Question: probably I don't understand the layout properties of TableLayout yet. It doesn't seem to be possible to achieve such a flexible table like in HTML, because there are no cells. My target is it to achieve such a layout:

How can I do that? I thought about using a GridView but this doesn't seem to be useful in XML.
My efforts look like this:
'''
<TableLayout
android:id="@+id/tableLayout"
android:layout_width="320sp"
android:layout_height="fill_parent"
android:layout_gravity="center_horizontal"
android:gravity="bottom"
android:layout_alignParentBottom="true">
<TableRow
android:background="#333333"
android:gravity="bottom"
android:layout_width="fill_parent">
<Button
android:id="@+id/btnUp"
android:layout_width="60sp"
android:layout_height="50sp"
android:gravity="left"
android:text="Lift U"
/>
<Button
android:id="@+id/btnScreenUp"
android:gravity="right"
android:layout_gravity="right"
android:layout_width="60sp"
android:layout_height="50sp"
android:text="Scrn U"
/>
</TableRow>
<TableRow
android:background="#444444"
android:gravity="bottom"
android:layout_gravity="right">
<Button
android:id="@+id/btnDown"
android:layout_width="60sp"
android:layout_height="50sp"
android:text="Lift D"
/>
<Button
android:id="@+id/btnScreenLeft"
android:layout_width="60sp"
android:layout_height="50sp"
android:gravity="right"
android:layout_gravity="right"
android:text="Scrn L"
/>
<Button
android:id="@+id/btnScreenDown"
android:layout_width="60sp"
android:layout_height="50sp"
android:gravity="right"
android:layout_gravity="right"
android:text="Scrn D"
/>
<Button
android:id="@+id/btnScreenRight"
android:layout_width="60sp"
android:layout_height="50sp"
android:gravity="right"
android:layout_gravity="right"
android:text="Scrn R"
/>
</TableRow>
</TableLayout>
'''
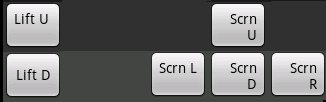
Answer: I found the solution. There are 4 buttons in the 2nd row. With android:stretchColumns="1" I stretch the 2nd column, so the alignment is already what I want. The only problem is the button "Scrn U". It would have been stretched too. So you have to add an invisible button (which will be stretched) and this button "pushes" the button "Scrn U" to the next "column":
'''
<TableLayout
android:id="@+id/tableLayout"
android:layout_width="320sp"
android:layout_height="fill_parent"
android:stretchColumns="1"
android:gravity="bottom"
android:layout_alignParentBottom="true">
<TableRow
android:background="#333333"
android:gravity="bottom">
<Button
android:id="@+id/btnUp"
android:layout_width="60sp"
android:layout_height="50sp"
android:text="Lift U"
/>
<Button
android:layout_width="60sp"
android:layout_height="50sp"
android:visibility="invisible"
/>
<Button
android:id="@+id/btnScreenUp"
android:layout_width="60sp"
android:layout_height="50sp"
android:layout_gravity="right"
android:text="Scrn U"
/>
</TableRow>
<TableRow
android:background="#444444"
android:layout_gravity="right">
<Button
android:id="@+id/btnDown"
android:layout_width="60sp"
android:layout_height="50sp"
android:text="Lift D"
/>
<Button
android:id="@+id/btnScreenLeft"
android:layout_width="60sp"
android:layout_height="50sp"
android:layout_gravity="right"
android:text="Scrn L"
/>
<Button
android:id="@+id/btnScreenDown"
android:layout_width="60sp"
android:layout_height="50sp"
android:layout_gravity="right"
android:text="Scrn D"
/>
<Button
android:id="@+id/btnScreenRight"
android:layout_width="60sp"
android:layout_height="50sp"
android:layout_gravity="right"
android:text="Scrn R"
/>
</TableRow>
</TableLayout>
'''